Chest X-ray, PA view. Patient: 57 years old, sex M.
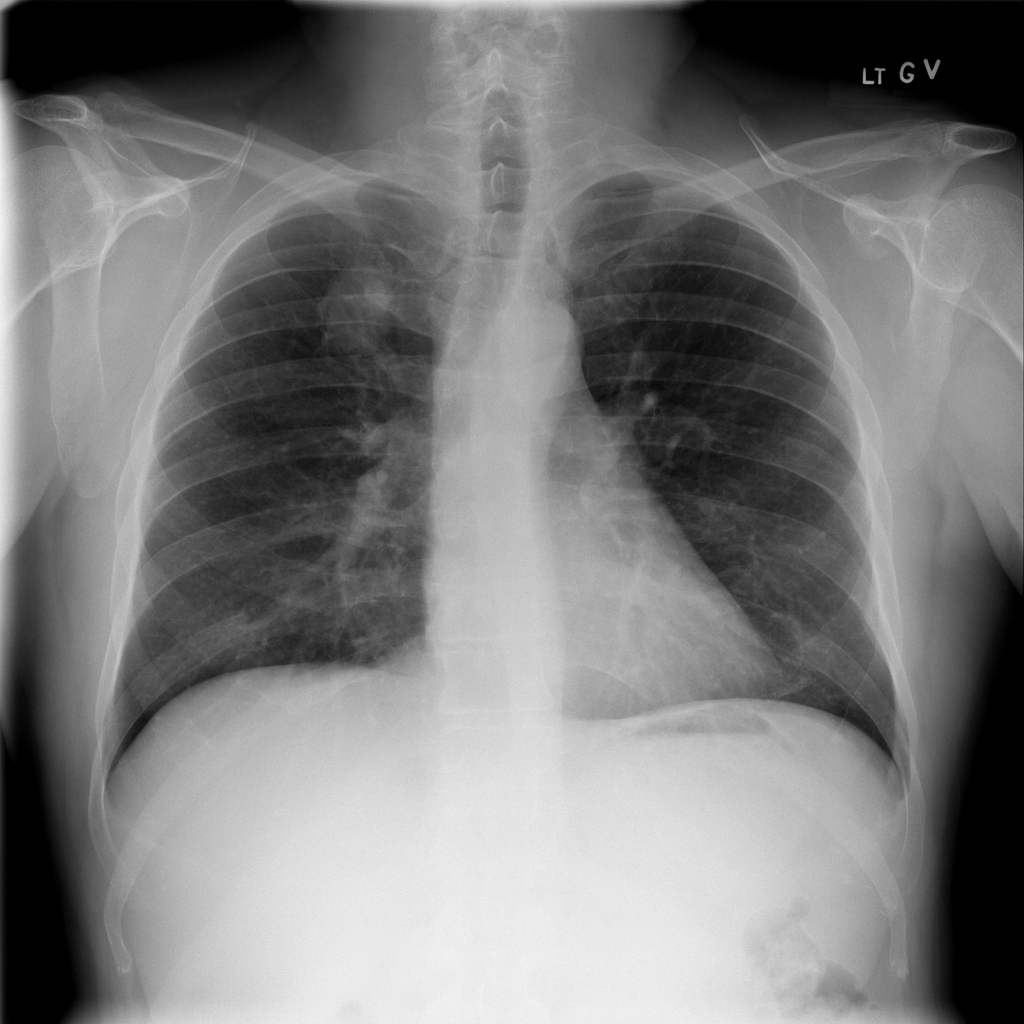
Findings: Mass